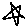
Label: star